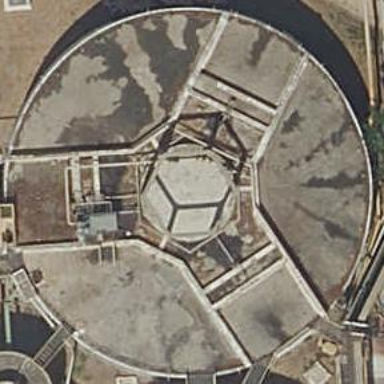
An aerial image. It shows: Storage tank created as man-made structure.